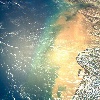
Label: water